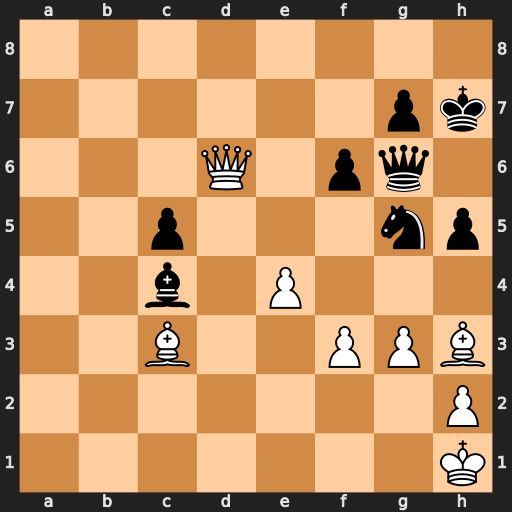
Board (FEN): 8/6pk/3Q1pq1/2p3np/2b1P3/2B2PPB/7P/7K
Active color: w
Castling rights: -
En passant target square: -
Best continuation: Bf5 Qxf5 exf5